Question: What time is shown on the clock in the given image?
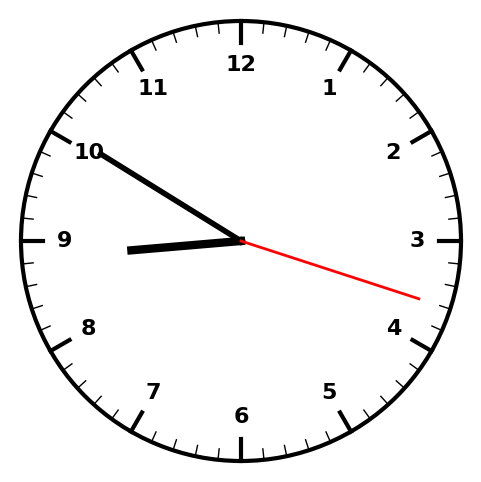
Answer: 08:50:18